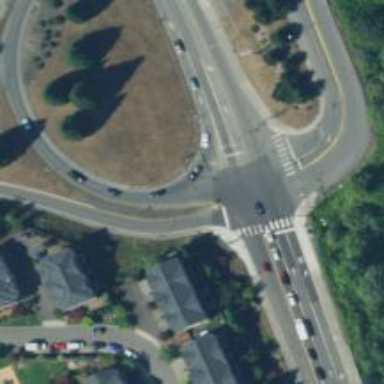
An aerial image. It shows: Trunk link highway with onramp junction.